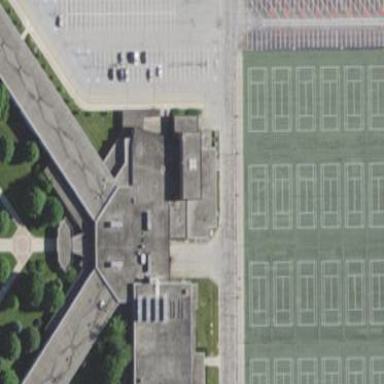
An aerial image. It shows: Paved tennis court in leisure land pitch.